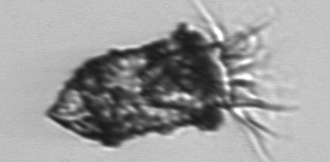
Label: Tintinnopsis